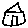
Label: house